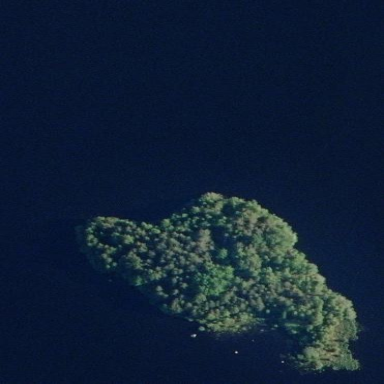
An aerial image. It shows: Islet covered with needle-leaved woodland.